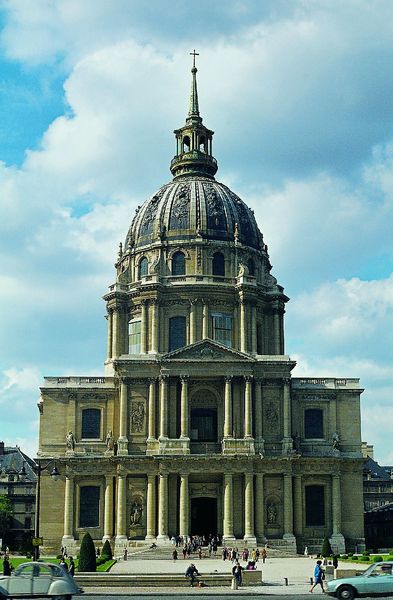
Titel: Invalidendom in Paris
Künstler: Jules Hardouin-Mansart
Standort: Paris, Invalidendom (EU - F - Ile-de-France)
Schlagwörter: blau, himmel, wolken, bäume, gelb, menschen, fenster, frankreich, paris, strasse, säule, säulen, park, architektur, mensch, spitze, steine, häuser, kirche, personen, rund, turm, balkon, sommer, ente, italien, passanten, farbe, tag, platz, bank, besucher, auto, figuren, kuppel, treppe, treppen, stufen, frühling, foto, fotografie, kreuz, palast, dom, pantheon, portal, doppelsäulen, statuen, obergaden, grünfläche, tempel, käfer, london, reliefs, autos, römisch, palais, michelangelo, romanisch, vorplatz, palladio, tambour, naturstein, geschoß, touristen, statuten, öffentlich, baumeister, citroen, 2 cv, tur, aut#, 4 etagen